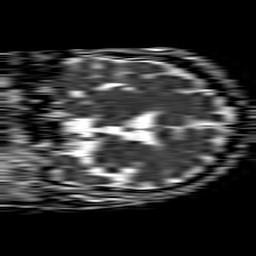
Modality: ADC
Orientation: coronal
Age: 57
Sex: male
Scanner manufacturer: philips
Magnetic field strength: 1.5 T
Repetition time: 4.6 s
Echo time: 0.08517 s